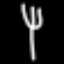
Label: fork